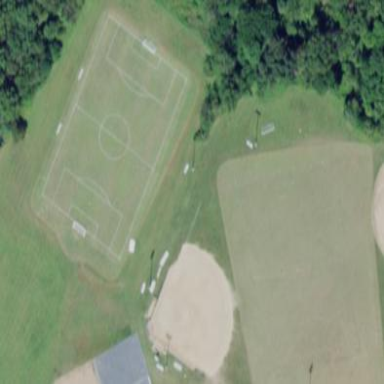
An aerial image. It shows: Soccer pitch for leisureland activities.